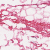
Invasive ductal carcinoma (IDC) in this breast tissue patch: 0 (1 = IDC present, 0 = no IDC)